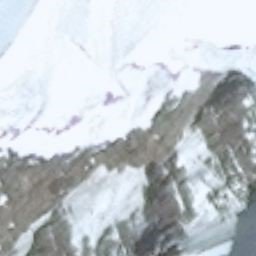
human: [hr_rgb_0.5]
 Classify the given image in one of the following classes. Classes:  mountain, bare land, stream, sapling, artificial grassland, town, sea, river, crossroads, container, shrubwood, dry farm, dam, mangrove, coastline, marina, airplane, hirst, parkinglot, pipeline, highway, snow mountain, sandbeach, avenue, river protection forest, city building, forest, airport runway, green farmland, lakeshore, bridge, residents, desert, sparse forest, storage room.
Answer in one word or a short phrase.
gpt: snow mountain